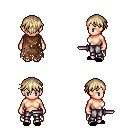
a pixel art fantasy rpg character, female body template, human, light skin, brown tattered cape, metal pants, white blonde short bangs hairstyle, black slippers, dagger, four views (front, back, left, right), 2x2 character sprite sheet, small pixel art, hard edges, no anti-aliasing